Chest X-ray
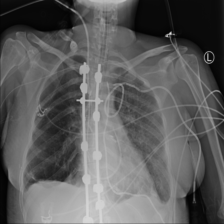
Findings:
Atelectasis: negative
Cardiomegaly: negative
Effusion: positive
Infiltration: negative
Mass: negative
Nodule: negative
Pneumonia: negative
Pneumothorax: negative
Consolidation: negative
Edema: negative
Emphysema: negative
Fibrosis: negative
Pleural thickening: negative
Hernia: negative